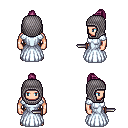
a pixel art fantasy rpg character, male body template, human, light skin, underdress, robe skirt, pink short topknot hairstyle, chain hood, maroon shoes, dagger, four views (front, back, left, right), 2x2 character sprite sheet, small pixel art, hard edges, no anti-aliasing